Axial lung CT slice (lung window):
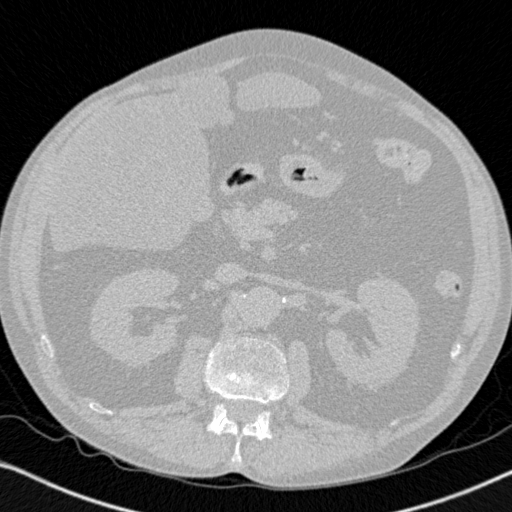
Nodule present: no